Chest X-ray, PA view. Patient: 42 years old, sex M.
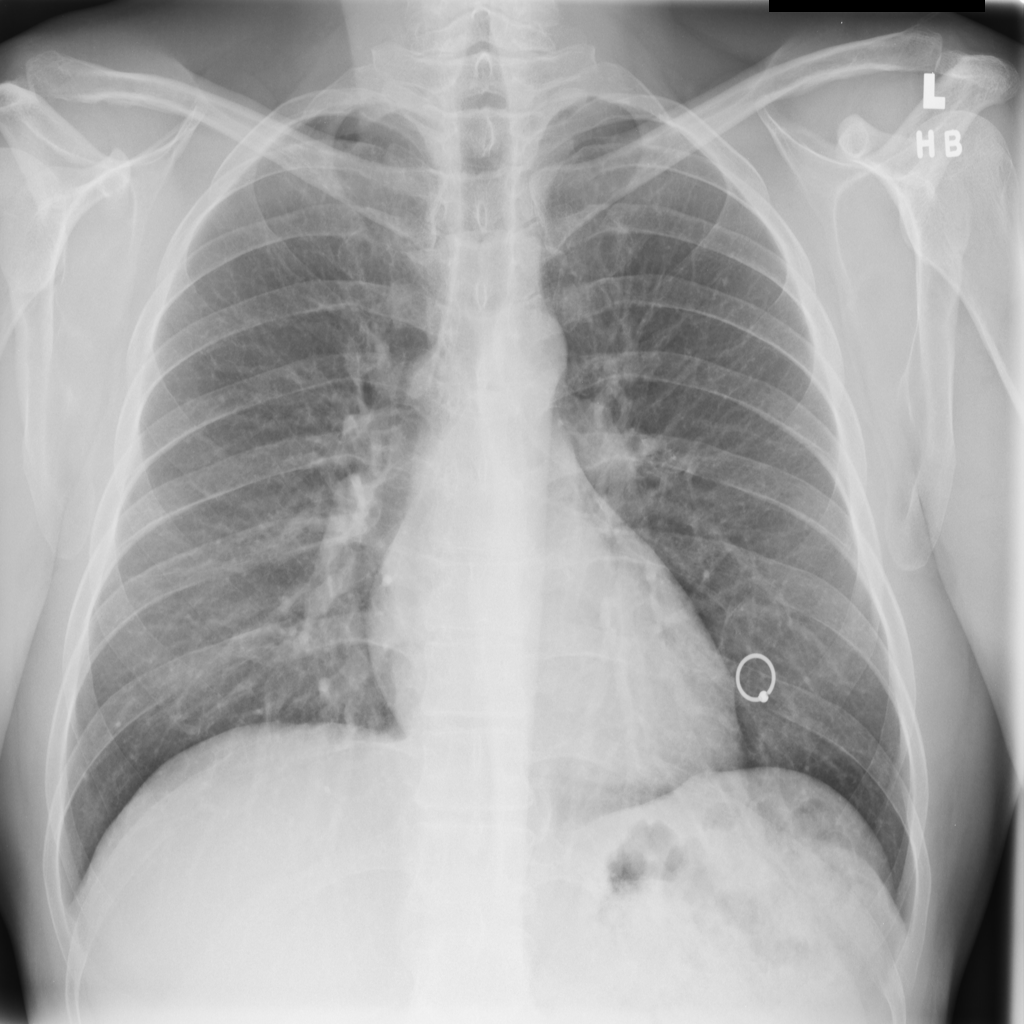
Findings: No Finding